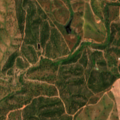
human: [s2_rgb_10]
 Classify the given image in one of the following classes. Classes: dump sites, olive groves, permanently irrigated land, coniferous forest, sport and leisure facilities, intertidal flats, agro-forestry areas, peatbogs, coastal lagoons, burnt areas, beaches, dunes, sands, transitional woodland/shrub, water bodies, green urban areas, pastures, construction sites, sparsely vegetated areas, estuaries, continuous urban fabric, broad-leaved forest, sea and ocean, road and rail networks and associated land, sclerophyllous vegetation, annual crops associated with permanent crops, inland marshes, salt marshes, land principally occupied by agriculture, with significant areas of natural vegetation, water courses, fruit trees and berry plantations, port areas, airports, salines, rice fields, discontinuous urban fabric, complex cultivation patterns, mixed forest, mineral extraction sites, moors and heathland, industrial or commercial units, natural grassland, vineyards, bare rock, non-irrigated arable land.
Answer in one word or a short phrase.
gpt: continuous urban fabric